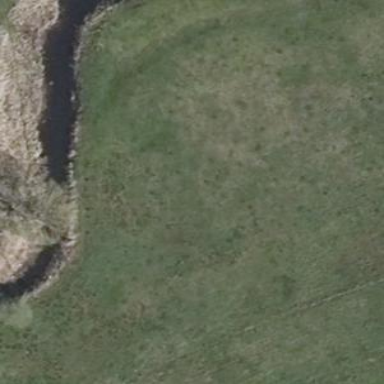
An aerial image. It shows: Oxbow water feature in natural setting.